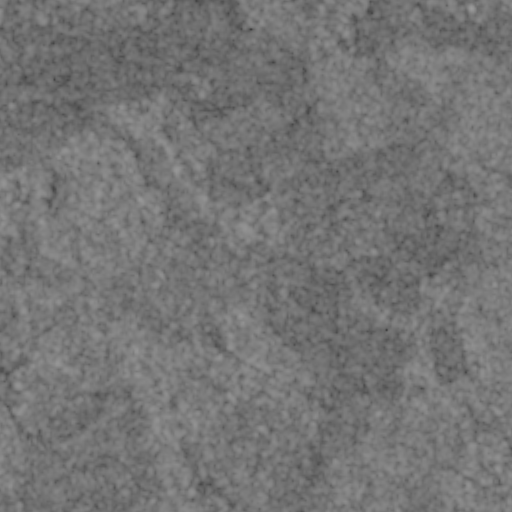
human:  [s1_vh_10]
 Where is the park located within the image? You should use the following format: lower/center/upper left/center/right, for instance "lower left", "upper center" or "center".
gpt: The park is located in the upper right of the image.
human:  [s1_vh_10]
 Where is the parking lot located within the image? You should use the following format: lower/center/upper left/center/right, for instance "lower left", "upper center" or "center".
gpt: There is no parking lot in the image.

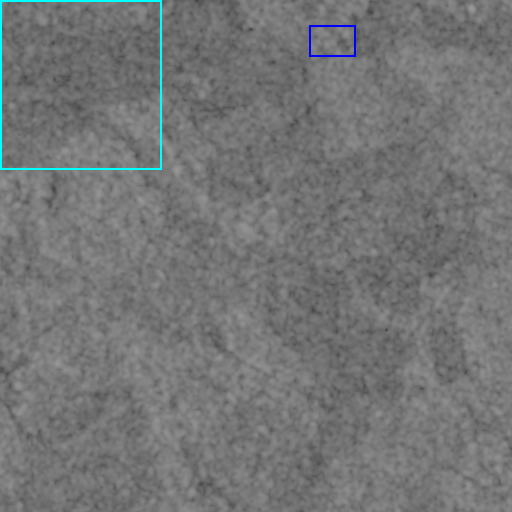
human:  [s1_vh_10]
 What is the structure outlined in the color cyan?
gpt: The structure outlined in cyan is a crop field.
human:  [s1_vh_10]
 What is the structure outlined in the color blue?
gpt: The structure outlined in blue is a park.
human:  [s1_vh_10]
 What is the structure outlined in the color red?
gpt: There is no red outline.